Question: The script below computes the subtotal and total of given items.
'''
<script type="text/javascript">
$(function(){
$('input[type=button]').click(function(){
});
$('input[id^=qty]').keyup(function(){
var gtotal=0;
var parentDiv = $(this).closest('#korokor');
var curprice=parentDiv.find('input[id^=price]').val();
var curqty= this.value;
var curtotal=curprice * curqty;
parentDiv.find('input[id^=subtotal]').val(curtotal);
$('input[id^=subtotal]').each(function(index) {
var currentnum= $(this).val();
var intnum =parseInt(currentnum);
gtotal=gtotal + intnum;
});
$('input[name=supertotal]').val(gtotal);
$('input[name=payment]').val(gtotal);
});
});
</script>
<?php
$viewcarter=mysql_query("SELECT * FROM prod_table WHERE CURRP=1");
?>
</head>
<body>
<table border="1">
<tr>
<th>ID</th>
<th>PRODUCT</th>
<th>QA</th>
<th>PRICE</th>
<th>QTY BUY</th>
<th>SUBTOTAL</th>
<th>REMOVE</th>
</tr>
</table>
<?php
if(mysql_num_rows($viewcarter)==0){
//no products
}else{
while($row=mysql_fetch_assoc($viewcarter)){
?>
<form name="blabber" method="get" action="expander.php">
<div id="korokor">
<table border="1">
<tr>
<td><?php echo $row['PID']; ?></td>
<td><?php echo $row['PRODUCT']; ?></td>
<td><?php echo $row['QTYHAND']; ?></td>
<td><?php echo $row['S_PRICE']; ?></td>
<input type="hidden" id="pids" name="ids[]" value="<?php echo $row['PID']; ?>">
<input type="hidden" id="pname" name="product[]" value="<?php echo $row['PRODUCT']; ?>">
<input type="hidden" name="dprice[]" value="<?php echo $row['B_PRICE']; ?>">
<input type="hidden" name="sprice[]" id="<?php echo 'price'.$row['PID']; ?>" value="<?php echo $row['S_PRICE']; ?>"/>
<input type="hidden" name="qoh[]" value="<?php echo $row['QTYHAND']; ?>"/>
<td><input type="text" name="qbuys[]" id="<?php echo 'qty'.$row['PID']; ?>"/></td>
<td><input type="text" name="subtotal[]" id="<?php echo 'subtotal'.$row['PID']; ?>"/></td>
<td><a href="pagmasdan.php?action=2&id=<?php echo $row['PID']; ?>"><img src="delete-icon.png"></img></a></td>
</tr>
</table>
</div>
<?php
}
?>
Grand Total:<input type="text" name="supertotal" value=""/><br/>
Customer:<input type="text" name="customer" value=""/><br/>
Payment:<input type="text" name="payment" value=""/><br/>
<input type="submit" value="sell"/>
</form>
<?php
}
?>
'''
It works, but I have a little problem with its appearance:

I tried to place them all in one table to make it more pleasing but the script which computes the values at keyup no longer works. I need a little help in modifying the appearance of the interface.
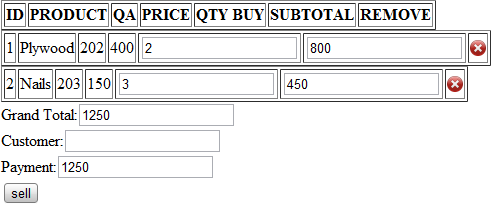
Answer: Use a single table...
'''
<form name="blabber" method="get" action="expander.php">
<div id="korokor">
<table border="1">
<tr>
<th>ID</th>
<th>PRODUCT</th>
<th>QA</th>
<th>PRICE</th>
<th>QTY BUY</th>
<th>SUBTOTAL</th>
<th>REMOVE</th>
</tr>
<?php
if(mysql_num_rows($viewcarter)==0){
//no products
}else{
while($row=mysql_fetch_assoc($viewcarter)){
?>
//now the loop adds a new row rather than new table for each item in the cart.
<tr class="cartItem">
<td><?php echo $row['PID']; ?></td>
<td><?php echo $row['PRODUCT']; ?></td>
<td class="qnty"><?php echo $row['QTYHAND']; ?></td>
<td class="unitPrice"><?php echo $row['S_PRICE']; ?></td>
<td><input type="text" name="qbuys[]" id="<?php echo 'qty'.$row['PID']; ?>"/></td>
<td><input type="text" name="subtotal[]" id="<?php echo 'subtotal'.$row['PID']; ?>"/></td>
<td><a href="pagmasdan.php?action=2&id=<?php echo $row['PID']; ?>"><img src="delete-icon.png"></img></a>
<input type="hidden" id="pids" name="ids[]" value="<?php echo $row['PID']; ?>">
<input type="hidden" id="pname" name="product[]" value="<?php echo $row['PRODUCT']; ?>">
<input type="hidden" name="dprice[]" value="<?php echo $row['B_PRICE']; ?>">
<input type="hidden" name="sprice[]" id="<?php echo 'price'.$row['PID']; ?>" value="<?php echo $row['S_PRICE']; ?>"/>
<input type="hidden" name="qoh[]" value="<?php echo $row['QTYHAND']; ?>"/>
</td>
</tr>
<?php
}
?>
</table>
</div>
'''
That should fix much of the layout, having loads of tables as you were trying to do is just not a good idea. If the javascript is not working with a single table then it should be adapted so that it does.
I will take a look at that now...
This is only very rough im afraid (contact lenses dried out all of a sudden).. but
'''
var runningSub = 0;
var total = 0;
$('.cartItem').each(function(){
var qnty = $('this .qnty').html();
var unitPrice = $('this .unitPrice').html();
runningSub + (qnty * unitPrice);
)};
// the cart items have been processed so..
if(runningSub >0){
total = (calc for the total price)
}
// Now you can set your values..
'''
If you run the above with the additions needed to work out the final total and to put the values onto your page you might have something that works.. or at least a good idea of a direction to go in to get there..
please look at the HTML for the table as I have amended it to make the javascript simpler to write.